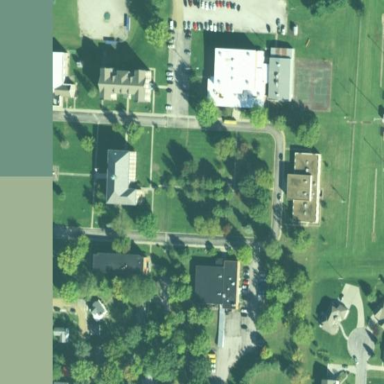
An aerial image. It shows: School.